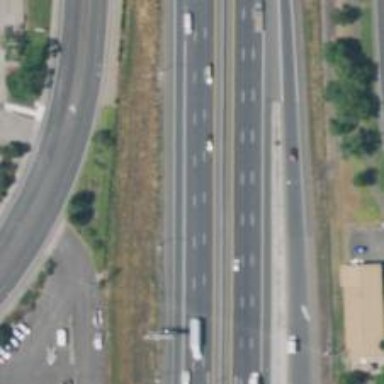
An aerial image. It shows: Motorway junction.